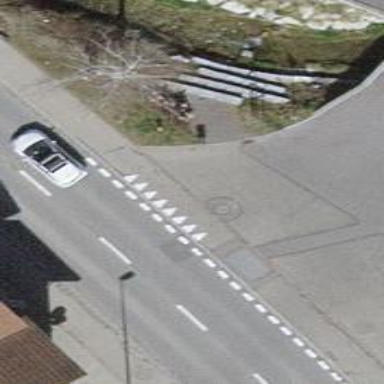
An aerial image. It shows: Road with "give way" sign.